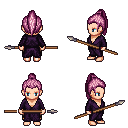
a pixel art fantasy rpg character, female body template, human, light skin, purple robe, gold greaves, pink long topknot hairstyle, spear, four views (front, back, left, right), 2x2 character sprite sheet, small pixel art, hard edges, no anti-aliasing